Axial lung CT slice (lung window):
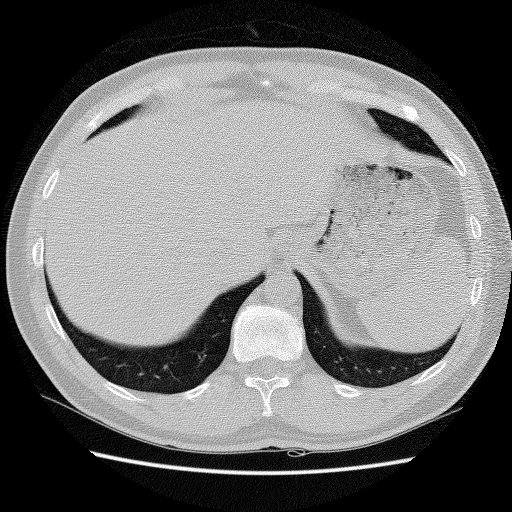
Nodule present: no